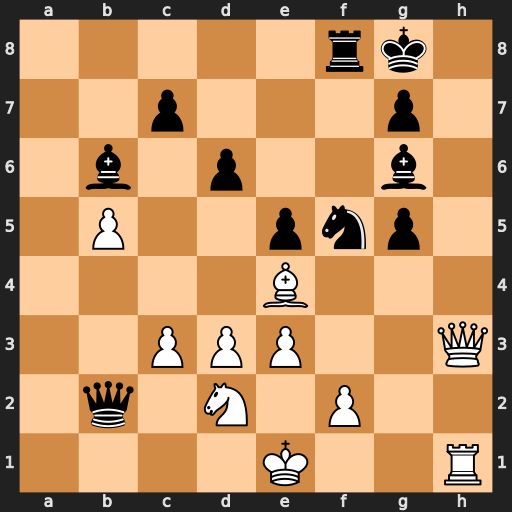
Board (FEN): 5rk1/2p3p1/1b1p2b1/1P2pnp1/4B3/2PPP2Q/1q1N1P2/4K2R
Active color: w
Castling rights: K
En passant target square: -
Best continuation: Bd5+ Rf7 Qh8#